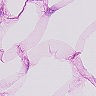
Metastatic tissue present: no